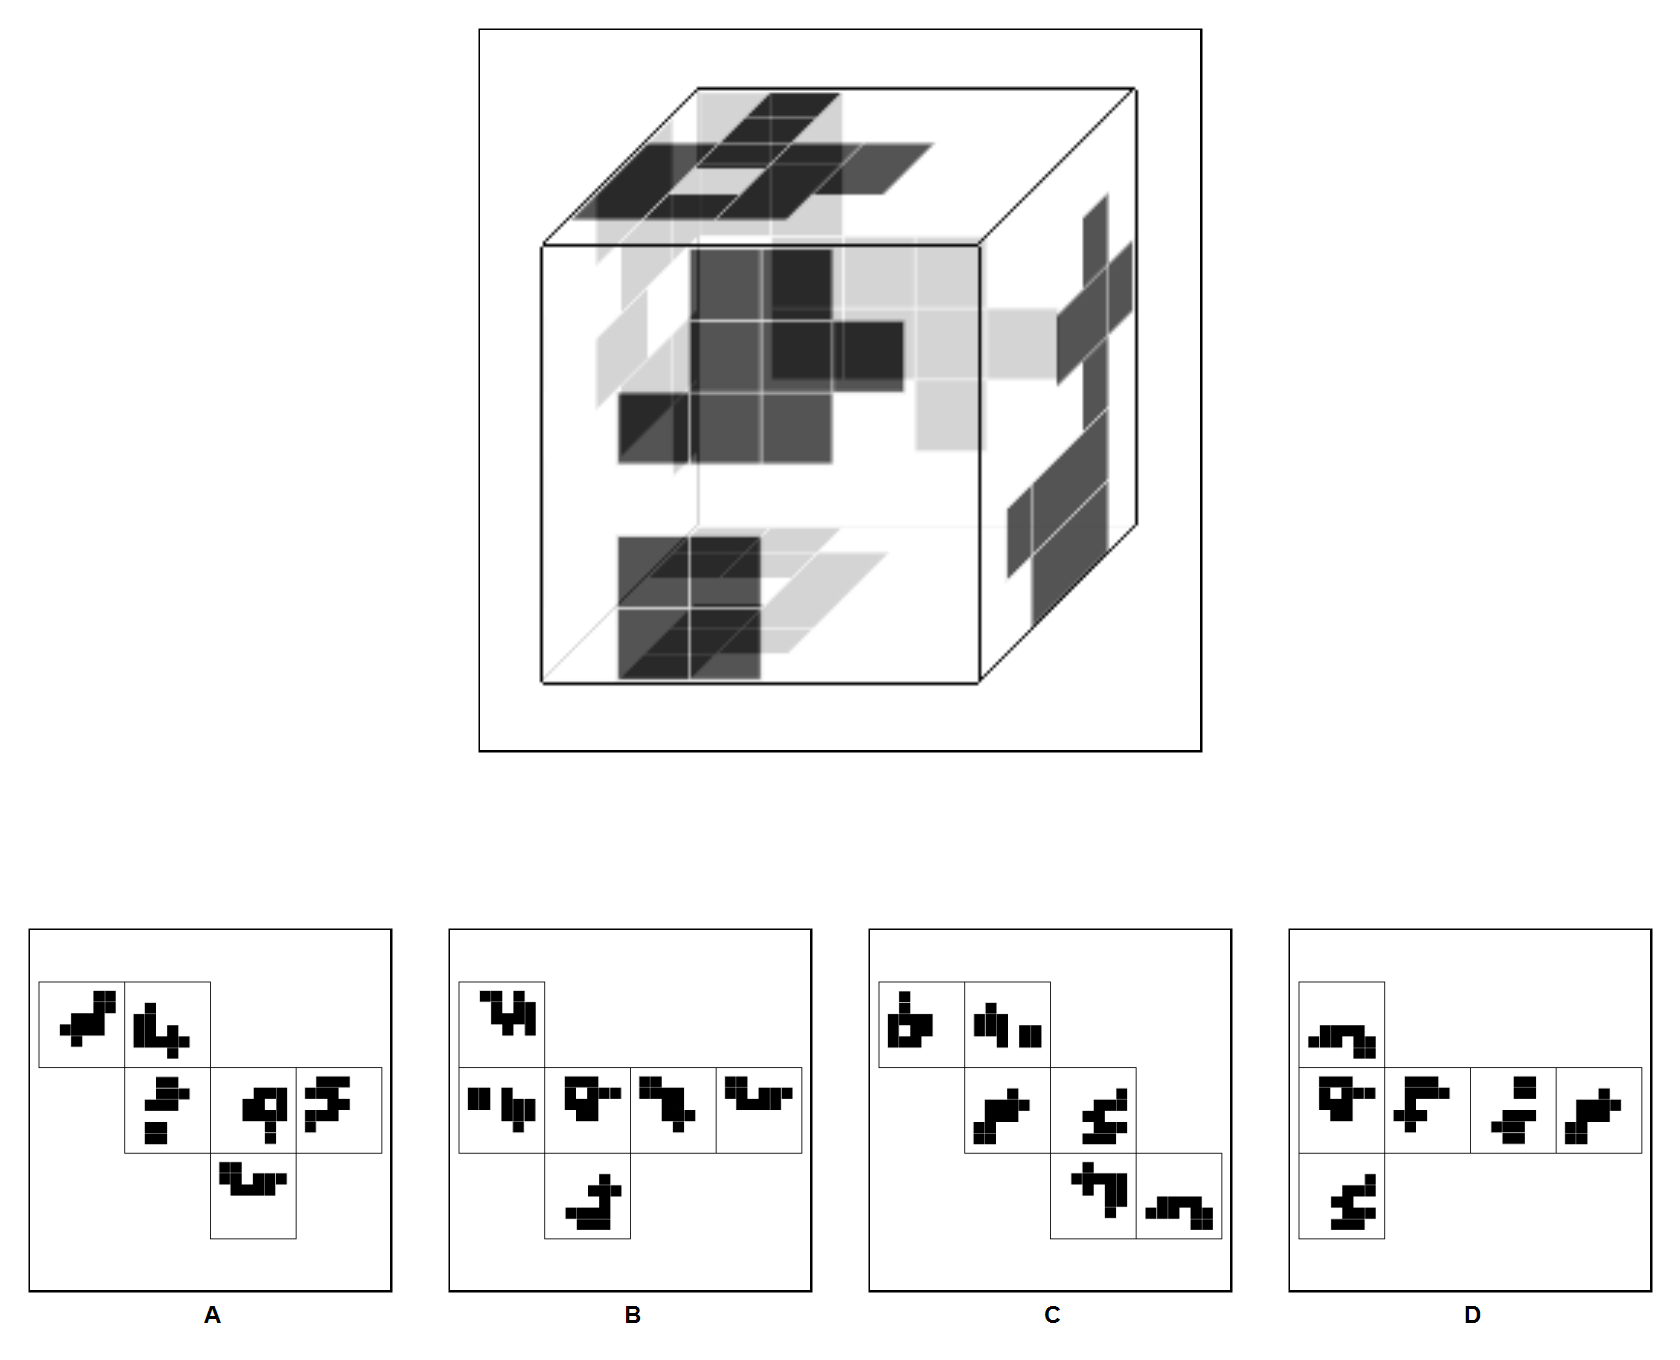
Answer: B